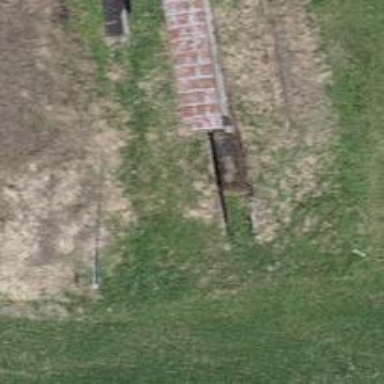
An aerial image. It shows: Retaining wall.